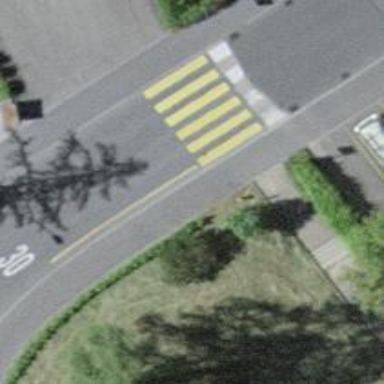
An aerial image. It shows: Kerb serving as barrier.